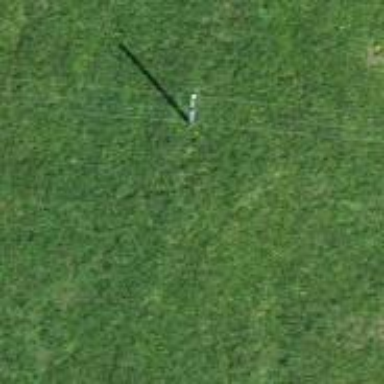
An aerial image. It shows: Power pole.